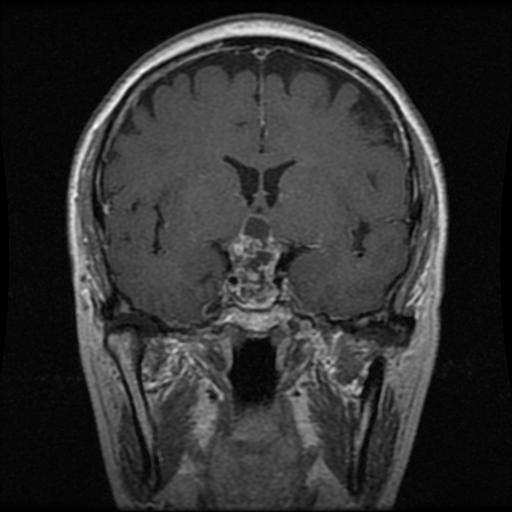
Label: pituitary